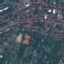
Label: Residential